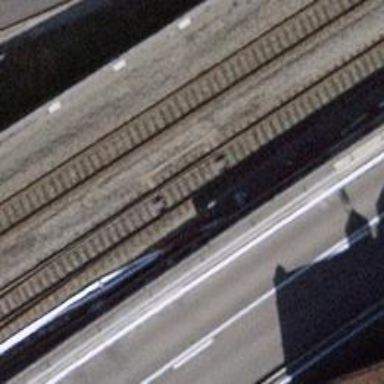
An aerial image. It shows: Railway switch.